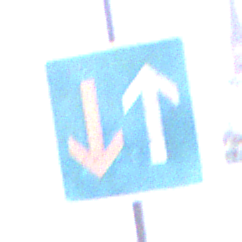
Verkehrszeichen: VorrangVorGegenverkehr
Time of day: MorningAfternoon
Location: Outdoor (Urban)
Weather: Overcast
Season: NotSpecified
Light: Natural